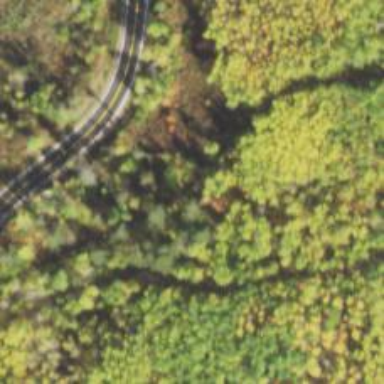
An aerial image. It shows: Natural path.